Электрические взаимодействия играют важную роль в живых организмах. Если поместить молекулу кислоты, к примеру, ДНК, в воду, то некоторые слабо связанные с ней атомы могут диссоциировать. Положительные ионы будут покидать молекулу, делая её тем самым отрицательно заряженной. Точно так же и клеточные мембраны в воде будут заряжаться отрицательно, а электростатическое отталкивание между ними предотвращает «слипание» макромолекул, мембран и клеток. Поскольку вещество в целом электрически нейтрально, то большое количество положительных ионов в растворе вызовет ослабление силы взаимодействия между мембранами с расстоянием. При решении задачи считайте, что температура всюду равна комнатной $T$. Клеточную мембрану можно считать равномерно заряженной сферой с поверхностной плотностью заряда $(-\sigma)$. В мембрану заключено нейтральное содержимое клетки. Мембрана окружена раствором с диэлектрической проницаемостью $\varepsilon$. Положительные ионы плавают в тонком слое этого раствора вблизи внешней поверхности мембраны. Рассмотрим фрагмент мембраны и прилегающий к нему слой. В этой области считайте поле мембраны однородным. Ось $x$ с началом на мембране направим перпендикулярно ей (см. рис.). Система находится в тепловом равновесии с окружающей средой. Из-за электростатического взаимодействия плотность положительных ионов в растворе неоднородна, но можно считать, что каждая часть локально находится в равновесии. Поведение положительных ионов при этом аналогично поведению молекул в атмосфере с тем лишь исключением, что на положительные ионы действует электрическое поле, а на молекулы атмосферы — гравитационное. Примем концентрацию положительных ионов $n_0$ у самой поверхности мембраны за неопределённую постоянную. Заряд электрона $-e$, заряд положительного иона $+e$, постоянная Больцмана $k$, электрическая постоянная $\varepsilon_0$. Силу тяжести и вязкость воды не учитывайте.
Запишите дифференциальное уравнение, которому должен удовлетворять потенциал электрического поля $\varphi$. $\textit{Подсказка:}$ согласно распределению Больцмана, концентрация $n$ частиц с энергией $E$ пропорциональна $\exp\left(-\frac E{kT}\right)$, где $T$ — абсолютная температура среды. Потенциал на поверхности клетчатой мембраны выбирается равным нулю.
Запишите граничные условия, которым удовлетворяет потенциал $\varphi$ на поверхности мембраны, т.е найдите $\varphi(0)$, $\displaystyle\frac{d\varphi}{dx}(0)$. При некоторых условиях решение дифференциального уравнения, полученного в пункте $\textbf{A1}$, удовлетворяющее граничным условиям, полученным в пункте $\textbf{A2}$, можно представить в виде логарифмической функции: $\varphi(x)=A_1\ln(1+B_1x)$.
Определите $n_0$, $A_1$ и $B_1$. Выразите $\varphi(x)$ и $n(x)$ (концентрацию положительных ионов в точке $x$) через $\sigma$, $\varepsilon$, $\varepsilon_0$, $T$, $e$ и $k$.
Покажите, что полученное $n(x)$ гарантирует электрическую нейтральность системы.
В расчете на единицу площади мембраны найдите энергию электрического поля $U_f$ и сумму потенциальных энергий положительных ионов $U_e$ в этом поле. Рассмотрим теперь ситуацию, когда две клетки расположены близко друг к другу. Упрощенная модель выглядит следующим образом: две одинаковые большие сферические поверхности расположены так, что зазор между ними равен $2D$, при этом величина зазора много меньше радиуса кривизны поверхностей. Обе мембраны равномерно заряжены зарядом с поверхностной плотностью $-\sigma$. В качестве начала координат выберем середину зазора, ось $x$ направим перпендикулярно мембранам, а потенциал в начале координат примем равным нулю. За неопределённую постоянную вновь примем концентрацию положительных ионов $n_0$ при $x=0$. Зависимость потенциала от координаты можно искать в виде $\varphi(x)=A_2\ln\left[\cos(B_2x)\right]$.
Определите $A_2$ и $B_2$. Выразите ответ через $T$, $\varepsilon$, $\varepsilon_0$ $e$, $k$ и $n_0$.
Введём величину $\theta=B_2D$. Из граничных условий на поверхности мембраны получите уравнение, связывающее $\theta$ и $e$, $\sigma$, $D$, $\varepsilon$, $\varepsilon_0$, $k$ и $T$.
Выразите $n_0$ через $D$, $\sigma$, $\varepsilon$, $\varepsilon_0$, $T$, $e$, $k$ и $\theta$.
Найдите разность $\Delta n\equiv n(\pm D)-n_0$ между концентрациями положительных ионов у поверхности двух мембран и посередине между ними. Выразите ответ через $\sigma$, $\varepsilon$, $T$ и $k$.
Покажите, что полученное $n(x)$ гарантирует электрическую нейтральность системы.
Найдите полную силу $f$, действующую на единицу площади мембраны. Гидростатическим давлением можно пренебречь. Ответ выразите через $e$, $D$, $\theta$, $\varepsilon$, $\varepsilon_0$, $k$ и $T$ $\textit{Подсказка:}$ положительные ионы в воде ведут себя как идеальный газ и локально находятся в тепловом равновесии.
Для сравнительно малых расстояний $D$ зависимость $f(D)$ имеет вид: $f=k_1D^\alpha$, а для больших: $f=k_2D^\beta$. Найдите $\alpha$ и $\beta$.
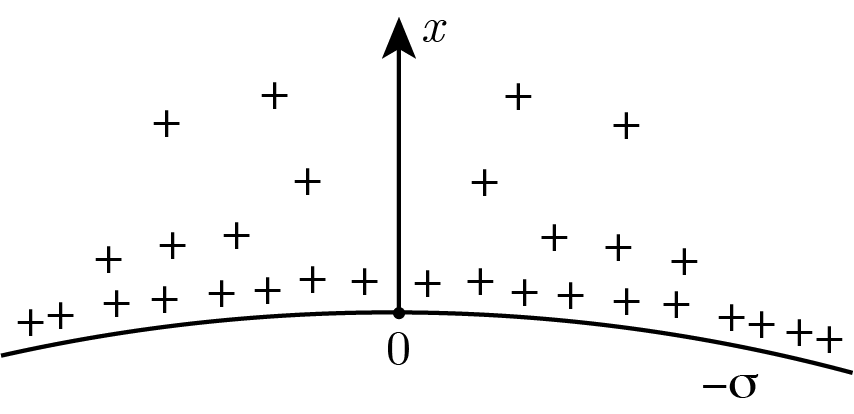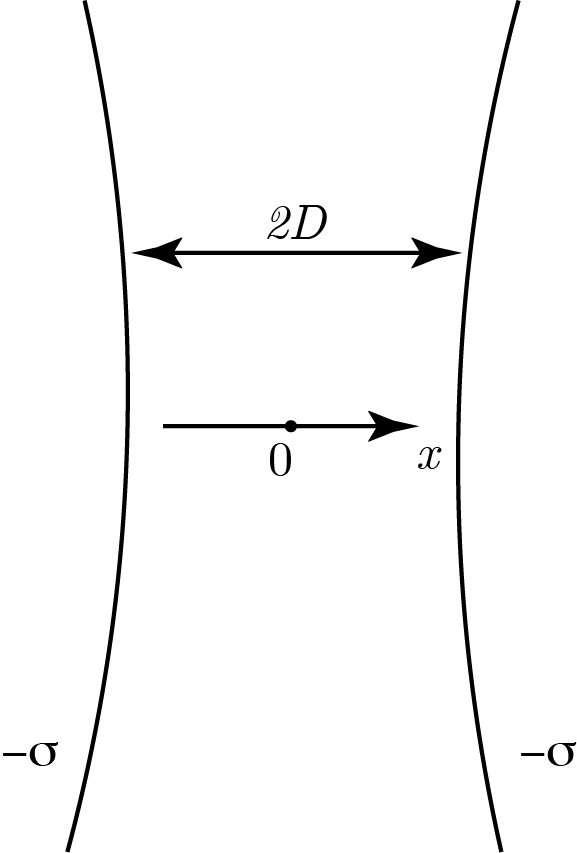
Запишите дифференциальное уравнение, которому должен удовлетворять потенциал электрического поля $\varphi$.   $\textit{Подсказка:}$ согласно распределению Больцмана, концентрация $n$ частиц с энергией $E$ пропорциональна $\exp\left(-\frac E{kT}\right)$, где $T$ — абсолютная температура среды.
Решение: Рассмотрим участок раствора снаружи мембраны, имеющий единичную площадь и заключённый между координатами $x$ и $x+\mathrm dx$. Для него по теореме Гаусса\[E(x+\mathrm dx)-E(x)=\frac1{\varepsilon\varepsilon_0}en(x)\mathrm dx.\]Поскольку\[E(x)=-\frac{\mathrm d\varphi}{\mathrm dx},\]получаем\[\frac{\mathrm d^2\varphi}{\mathrm dx^2}=-\frac e{\varepsilon\varepsilon_0}n(x).\]Потенциальная энергия положительного иона в этом поле равна $e\varphi(x)$, поэтому для концентрации ионов из распределения Больцмана получим\[n(x)=n_0e^{-\frac{e\varphi(x)}{kT}}.\] Наконец,\[\frac{\mathrm d^2\varphi}{\mathrm dx^2}=-\frac{en_0}{\varepsilon\varepsilon_0}\exp\left(-\frac{e\varphi}{kT}\right).\]
Ответ: \[\frac{\mathrm d^2\varphi}{\mathrm dx^2}=-\frac{en_0}{\varepsilon\varepsilon_0}\exp\left(-\frac{e\varphi}{kT}\right)\]

Запишите граничные условия, которым удовлетворяет потенциал $\varphi$ на поверхности мембраны, т.е найдите $\varphi(0)$, $\displaystyle\frac{d\varphi}{dx}(0)$.
Решение: По условию $\varphi(0)=0$. Поскольку клеточная мембрана представляет собой равномерно заряженную сферу, поле снаружи у её поверхности равно\[E(0)=\frac{-\sigma}{\varepsilon\varepsilon_0},\]откуда\[\frac{\mathrm d\varphi}{\mathrm dx}(0)=-E(0)=\frac\sigma{\varepsilon\varepsilon_0}.\]
Ответ: \[\varphi(0)=0,\quad\frac{\mathrm d\varphi}{\mathrm dx}(0)=\frac\sigma{\varepsilon\varepsilon_0}\]

Определите $n_0$, $A_1$ и $B_1$. Выразите $\varphi(x)$ и $n(x)$ (концентрацию положительных ионов в точке $x$) через $\sigma$, $\varepsilon$, $\varepsilon_0$, $T$, $e$ и $k$.
Решение: Подставим функцию $\varphi(x)=A_1\ln(1+B_1x)$ в уравнение, полученное в $\bf A1$:\[-\frac{A_1B_1^2}{(1+B_1x)^2}=-\frac{en_0}{\varepsilon\varepsilon_0}(1+B_1x)^{-\frac{eA_1}{kT}}\]Отсюда получаем\[A_1=\frac{2kT}e,\quad B_1=\sqrt{\frac{n_0e^2}{2\varepsilon\varepsilon_0kT}}.\]Подставив $\varphi(x)=A_1\ln(1+B_1x)$ с найденными $A_1$ и $B_1$ в уравнение $\frac{\mathrm d\varphi}{\mathrm dx}(0)=\frac\sigma{\varepsilon\varepsilon_0}$, полученное в пункте $\bf A2$, имеем\[A_1B_1=\frac{\sigma}{\varepsilon\varepsilon_0},\]откуда непосредственно получается\[B_1=\frac{\sigma e}{2\varepsilon\varepsilon_0kT},\quad n_0=\frac{\sigma^2}{2\varepsilon\varepsilon_0kT}.\]Тогда выражение для потенциала принимает вид\[\varphi(x)=\frac{2kT}e\ln\left(1+\frac{\sigma ex}{2\varepsilon\varepsilon_0kT}\right).\]Из уравнения\[n(x)=n_0e^{-\frac{e\varphi(x)}{kT}}\]получим, наконец,\[n(x)=\frac{\sigma^2}{2\varepsilon\varepsilon_0kT}\frac1{\left(1+\frac{\sigma ex}{2\varepsilon\varepsilon_0kT}\right)^2}.\]
Ответ: \[A_1=\frac{2kT}e,\quad B_1=\frac{\sigma e}{2\varepsilon\varepsilon_0kT},\quad n_0=\frac{\sigma^2}{2\varepsilon\varepsilon_0kT},\\\varphi(x)=\frac{2kT}e\ln\left(1+\frac{\sigma ex}{2\varepsilon\varepsilon_0kT}\right),\\n(x)=\frac{\sigma^2}{2\varepsilon\varepsilon_0kT}\frac1{\left(1+\frac{\sigma ex}{2\varepsilon\varepsilon_0kT}\right)^2}\]

Покажите, что полученное $n(x)$ гарантирует электрическую нейтральность системы.
Ответ: Действительно, заряд положительных ионов, приходящийся на единицу площади мембраны, равен: \[e\int_0^{+\infty}n(x)\mathrm{~d}x=\frac{\sigma^2e}{2\varepsilon\varepsilon_0kT}\int_0^{+\infty}\frac1{\left(1+\frac{\sigma ex}{2\varepsilon\varepsilon_0kT}\right)^2}\mathrm{~d}x=\sigma\int_0^{+\infty}\frac1{(1+y)^2}\mathrm{~d}y=\sigma\]

В расчете на единицу площади мембраны найдите энергию электрического поля $U_f$ и сумму потенциальных энергий положительных ионов $U_e$ в этом поле.
Решение: Плотность энергии электрического поля\[u_f=\frac12\varepsilon\varepsilon_0E^2=\frac12\varepsilon\varepsilon_0\left(\frac{\mathrm d\varphi}{\mathrm dx}\right)^2.\]Из полученных в предыдущих пунктах формул имеем\[\frac{\mathrm d\varphi}{\mathrm dx}=\frac{2kT}e\frac{\frac{\sigma e}{2\varepsilon\varepsilon_0kT}}{1+\frac{\sigma e}{2\varepsilon\varepsilon_0kT}x}.\]Отсюда находим энергию поля:\[U_f=\frac12\varepsilon\varepsilon_0\int_0^{\infty}\left(\frac{\mathrm d\varphi}{\mathrm dx}\right)^2\mathrm dx=\frac{\sigma kT}e\int_0^{\infty}\frac{\frac{\sigma e}{2\varepsilon\varepsilon_0kT}}{\left[1+\frac{\sigma e}{2\varepsilon\varepsilon_0kT}x\right]^{2}}\mathrm dx=\\=\frac{\sigma kT}e\int_0^{\infty}\frac1{(1+y)^2}\mathrm dy=\frac{\sigma kT}e.\]Сумма потенциальных энергий положительных ионов в этом поле равна\[U_e=\int_{0}^{\infty} e n(x) \varphi(x) \mathrm{d} x=\frac{\sigma^2}{2\varepsilon\varepsilon_0kT}2kT\int_0^{\infty}\frac{\ln\left(1+\frac{\sigma e}{2\varepsilon\varepsilon_0kT}x\right)}{\left(1+\frac{\sigma e}{2\varepsilon\varepsilon_0kT} x\right)^2}\mathrm dx=\\=\frac{2\sigma kT}e\int_0^{\infty}\frac{\ln(1+y)}{(1+y)^2}\mathrm dy=-\frac{2\sigma kT}e\int_0^{\infty}\ln(1+y)\mathrm d\frac1{1+y}=\\=\frac{2\sigma kT}e\int_0^{\infty}\frac1{(1+y)^2}\mathrm dy=\frac{2\sigma kT}e.\]
Ответ: \[U_f=\frac{\sigma kT}e,\quad U_e=\frac{2\sigma kT}e\]

Определите $A_2$ и $B_2$. Выразите ответ через $T$, $\varepsilon$, $\varepsilon_0$ $e$, $k$ и $n_0$.
Решение: Аналогично $\bf A1$, потенциал удовлетворяет дифференциальному уравнению\[\frac{\mathrm d^2\varphi}{\mathrm dx^2}=-\frac{en_0}{\varepsilon\varepsilon_0}\exp\left(-\frac{e\varphi}{kT}\right)\quad\Big[-D < x < D,\ \varphi(0)=0\Big].\]Подставляя в него функцию $\varphi(x)=A_2\ln[\cos(B_2x)]$, имеем\[\frac{A_2B_2^2}{\cos^2(Bx)}=\frac{en_0}{\varepsilon\varepsilon_0}\big[\cos(Bx)\big]^{-\frac{eA}{kT}}.\]Отсюда сразу же получаем\[A_2=\frac{2kT}e,\quad B_2=\sqrt{\frac{n_0e^2}{2\varepsilon\varepsilon_0kT}}.\]
Ответ: \[A_2=\frac{2kT}e,\quad B_2=\sqrt{\frac{n_0e^2}{2\varepsilon\varepsilon_0kT}}\]

Введём величину $\theta=B_2D$.  Из граничных условий на поверхности мембраны получите уравнение, связывающее $\theta$ и  $e$, $\sigma$, $D$, $\varepsilon$, $\varepsilon_0$, $k$ и $T$.
Решение: Аналогично $\bf A2$, граничное условие имеет вид\[\frac{\mathrm d\varphi}{\mathrm dx}(-D)=\frac{\sigma}{\varepsilon\varepsilon_0}.\]Для функции $\varphi(x)=A_2\ln[\cos(B_2x)]$ имеем\[\frac{\mathrm d\varphi}{\mathrm dx}=-A_2B_2\operatorname{tg}(B_2x),\]откуда\[A_2B_2\operatorname{tg}(B_2D)=\frac{\sigma}{\varepsilon\varepsilon_0}.\]Подставив выражение для $A_2$ из $\bf B1$, получим\[B_2D\operatorname{tg}(B_2D)=\frac{\sigma eD}{2\varepsilon\varepsilon_0kT},\]что можно переписать через $\theta\equiv B_2D$ в виде\[\theta\operatorname{tg}\theta=\frac{\sigma eD}{2\varepsilon\varepsilon_0kT}\quad\Big[0 < \theta < \frac\pi2\Big].\]
Ответ: \[\theta\operatorname{tg}\theta=\frac{e\sigma D}{2\varepsilon\varepsilon_0kT}\quad\Big[0 < \theta < \frac\pi2\Big]\]

Выразите $n_0$ через $D$, $\sigma$, $\varepsilon$, $\varepsilon_0$, $T$, $e$, $k$ и $\theta$.
Решение: Поскольку $B_2=\frac\theta D$, то\[n_0=\frac{2\varepsilon\varepsilon_0kT}{e^2}B_2^2=\frac{2\varepsilon\varepsilon_0kT\theta^2}{e^2D^2}.\]
Ответ: \[n_0=\frac{2\varepsilon\varepsilon_0kT\theta^2}{e^2D^2}\]

Найдите разность $\Delta n\equiv n(\pm D)-n_0$ между концентрациями положительных ионов у поверхности двух мембран и посередине между ними. Выразите ответ через $\sigma$, $\varepsilon$, $T$ и $k$.
Решение: Из распределения Больцмана при подстановке функции $\varphi(x)=A_2\ln[\cos(B_2x)]$ получим выражение для концентрации в следующем виде:\[n(x)=n_0e^{-\frac{e\varphi(x)}{kT}}=n_0[\cos(B_2x)]^{-\frac{eA_2}{kT}}=n_0\frac1{\cos^2B_2x},\]откуда\[n(\pm D)=n_0\frac1{\cos^2(B_2D)}=n_0\left(1+\operatorname{tg}^2B_2D\right)=n_0+n_0\operatorname{tg}^2\theta.\]Заметим, что\[n_0\operatorname{tg}^2\theta=\frac{2\varepsilon\varepsilon_0kT}{D^2e^2}\Big(\theta\operatorname{tg}\theta\Big)^2=\frac{2\varepsilon\varepsilon_0kT}{D^2e^2}\left(\frac{\sigma eD}{2\varepsilon\varepsilon_0kT}\right)^2=\frac{\sigma^2}{2\varepsilon\varepsilon_0kT}.\]Таким образом,\[\Delta n=n(\pm D)-n_0=\frac{\sigma^2}{2\varepsilon\varepsilon_0kT}.\]
Ответ: \[\Delta n=\frac{\sigma^2}{2\varepsilon\varepsilon_0kT}\]

Покажите, что полученное $n(x)$ гарантирует электрическую нейтральность системы.
Ответ: Аналогично $\bf A4$, заряд положительных ионов, приходящийся на единицу площади системы, равен:\[\int_{-D}^Den(x)\mathrm{~d}x=en_0\int_{-D}^D\frac{\mathrm{~d}x}{\cos^2(B_2x)}=\frac{2e}{B_2}\frac{2\varepsilon\varepsilon_0kT\theta^2}{e^2D^2}\tan\theta=\frac{2e}{B_2}\frac{2\varepsilon\varepsilon_0kT\theta}{e^2D^2}\frac{\sigma eD}{2\varepsilon\varepsilon_0kT}=2\sigma\]

Найдите полную силу $f$, действующую на единицу площади мембраны. Гидростатическим давлением можно пренебречь. Ответ выразите через $e$, $D$, $\theta$, $\varepsilon$, $\varepsilon_0$, $k$ и $T$   $\textit{Подсказка:}$ положительные ионы в воде ведут себя как идеальный газ и локально находятся в тепловом равновесии.
Решение: На каждую из мембран действуют заряды положительных ионов и другой мембраны. Поскольку система в целом электронейтральна, суммарный заряд ионов и одной из мембран равен заряду мембраны, взятому с противоположным знаком. Таким образом, система в некотором смысле эквивалентна плоскому конденсатору, для которого, как известно,\[f_e=\frac{\sigma^2}{2\varepsilon\varepsilon_0},\]причём $f_e$ направлена от одной мембраны к другой. Давление, создаваемое положительными ионами как идеальным газом, равно\[f_h=n(\pm D)kT=\left(n_0+\frac{\sigma^2}{2\varepsilon\varepsilon_0kT}\right)kT=\frac{2\varepsilon\varepsilon_0k^2T^2\theta^2}{e^2D^2}+\frac{\sigma^2}{2\varepsilon\varepsilon_0}.\]Результирующая сила будет расталкивать мембраны и равна\[f=f_h-f_e=n_0kT=\frac{2\varepsilon\varepsilon_0k^2T^2\theta^2}{e^2D^2}.\] $\textbf{Второй способ}$ Плоскость $x=0$ делит систему на две части. В силу симметрии и электронейтральности системы как целого, каждая из этих частей также будет электронейтральна, а потому эти части не будут взаимодействовать друг с другом электростатически. Таким образом, взаимодействие частей сводится только к давлению идеального газа положительных ионов, равного\[f_{h0}=n_0kT.\]Поскольку каждая из частей находится в равновесии, то\[f=f_{h0}=n_0kT=\frac{2\varepsilon\varepsilon_0k^2T^2\theta^2}{e^2D^2}.\]
Ответ: \[f=\frac{2\varepsilon\varepsilon_0k^2T^2\theta^2}{e^2D^2}\]

Для сравнительно малых расстояний $D$ зависимость $f(D)$ имеет вид: $f=k_1D^\alpha$, а для больших: $f=k_2D^\beta$. Найдите $\alpha$ и $\beta$.
Решение: Как было получено в $\bf B6$,\[f\propto\left(\frac\theta D\right)^2,\]где $\theta$, согласно $\bf B2$, удовлетворяет уравнению\[\theta\operatorname{tg}\theta=\frac{e\sigma D}{2\varepsilon\varepsilon_0kT},\]т.е. $\theta$ также зависит от $D$. Рассмотрим случай $\frac{e\sigma D}{2\varepsilon\varepsilon_0kT}\ll1$. Для него $\operatorname{tg}\theta\approx\theta$, поэтому\[\theta\approx\sqrt{\frac{e\sigma D}{2\varepsilon\varepsilon_0kT}}\propto\sqrt D,\]потому\[f\propto\left(\frac{\sqrt D}D\right)^2=\frac1D,\]т.е. $\alpha=-1$. Рассмотрим теперь случай $\frac{e\sigma D}{2\varepsilon\varepsilon_0kT}\gg1$. Для него $\theta\approx\frac\pi2=\operatorname{const}$, поэтому\[f\propto\frac1{D^2},\]т.е. $\beta=-2$.
Ответ: \[\alpha=-1,\quad\beta=-2\]
Темы:
T, Электростатика, Напряженность, Потенциал, Электромагнетизм, Сборы XY, Y, Заимствование, 2022